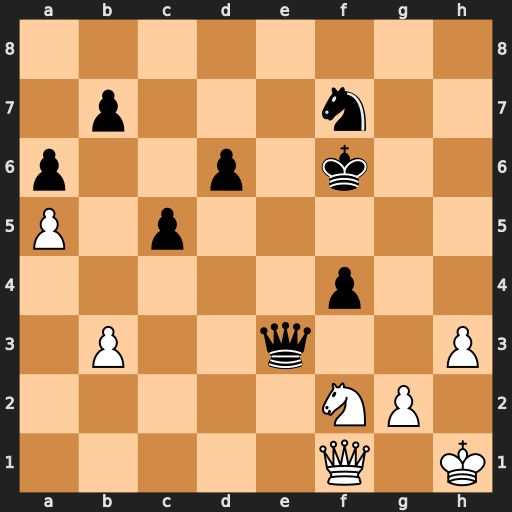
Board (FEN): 8/1p3n2/p2p1k2/P1p5/5p2/1P2q2P/5NP1/5Q1K
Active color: w
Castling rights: -
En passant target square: -
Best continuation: Ng4+ Ke6 Nxe3